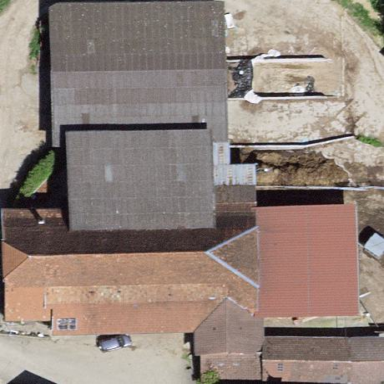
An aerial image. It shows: Farm auxiliary building.